You are looking at the wavelet scalogram of a bearing's acceleration signal. What is the most likely bearing condition (normal, inner_race, outer_race, ball)?
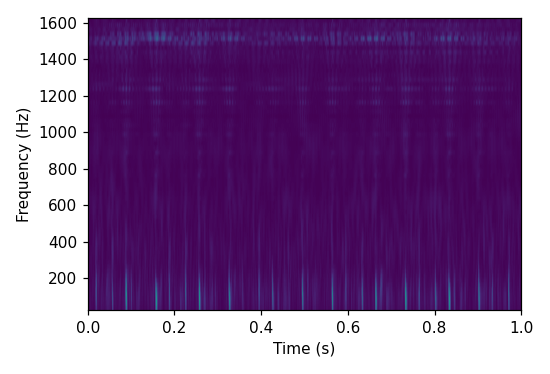
Answer: inner_race